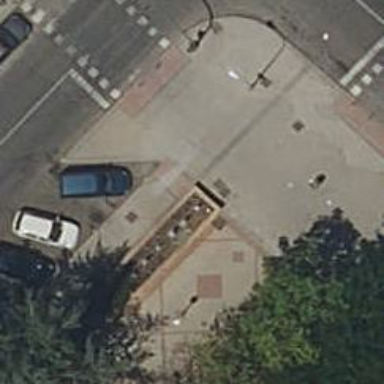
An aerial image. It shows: Fountain.